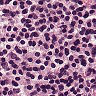
Metastatic tissue present: no